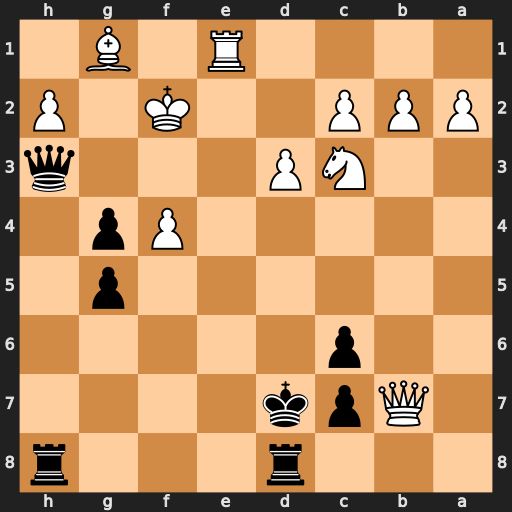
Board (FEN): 3r3r/1Qpk4/2p5/6p1/5Pp1/2NP3q/PPP2K1P/4R1B1
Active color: b
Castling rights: -
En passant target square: -
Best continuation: Qf3#